Interaction volume radius: 5 \u00c5
Interaction volume height: 20 \u00c5
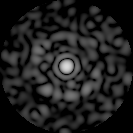
Disorder parameter: 0.8606